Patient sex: M
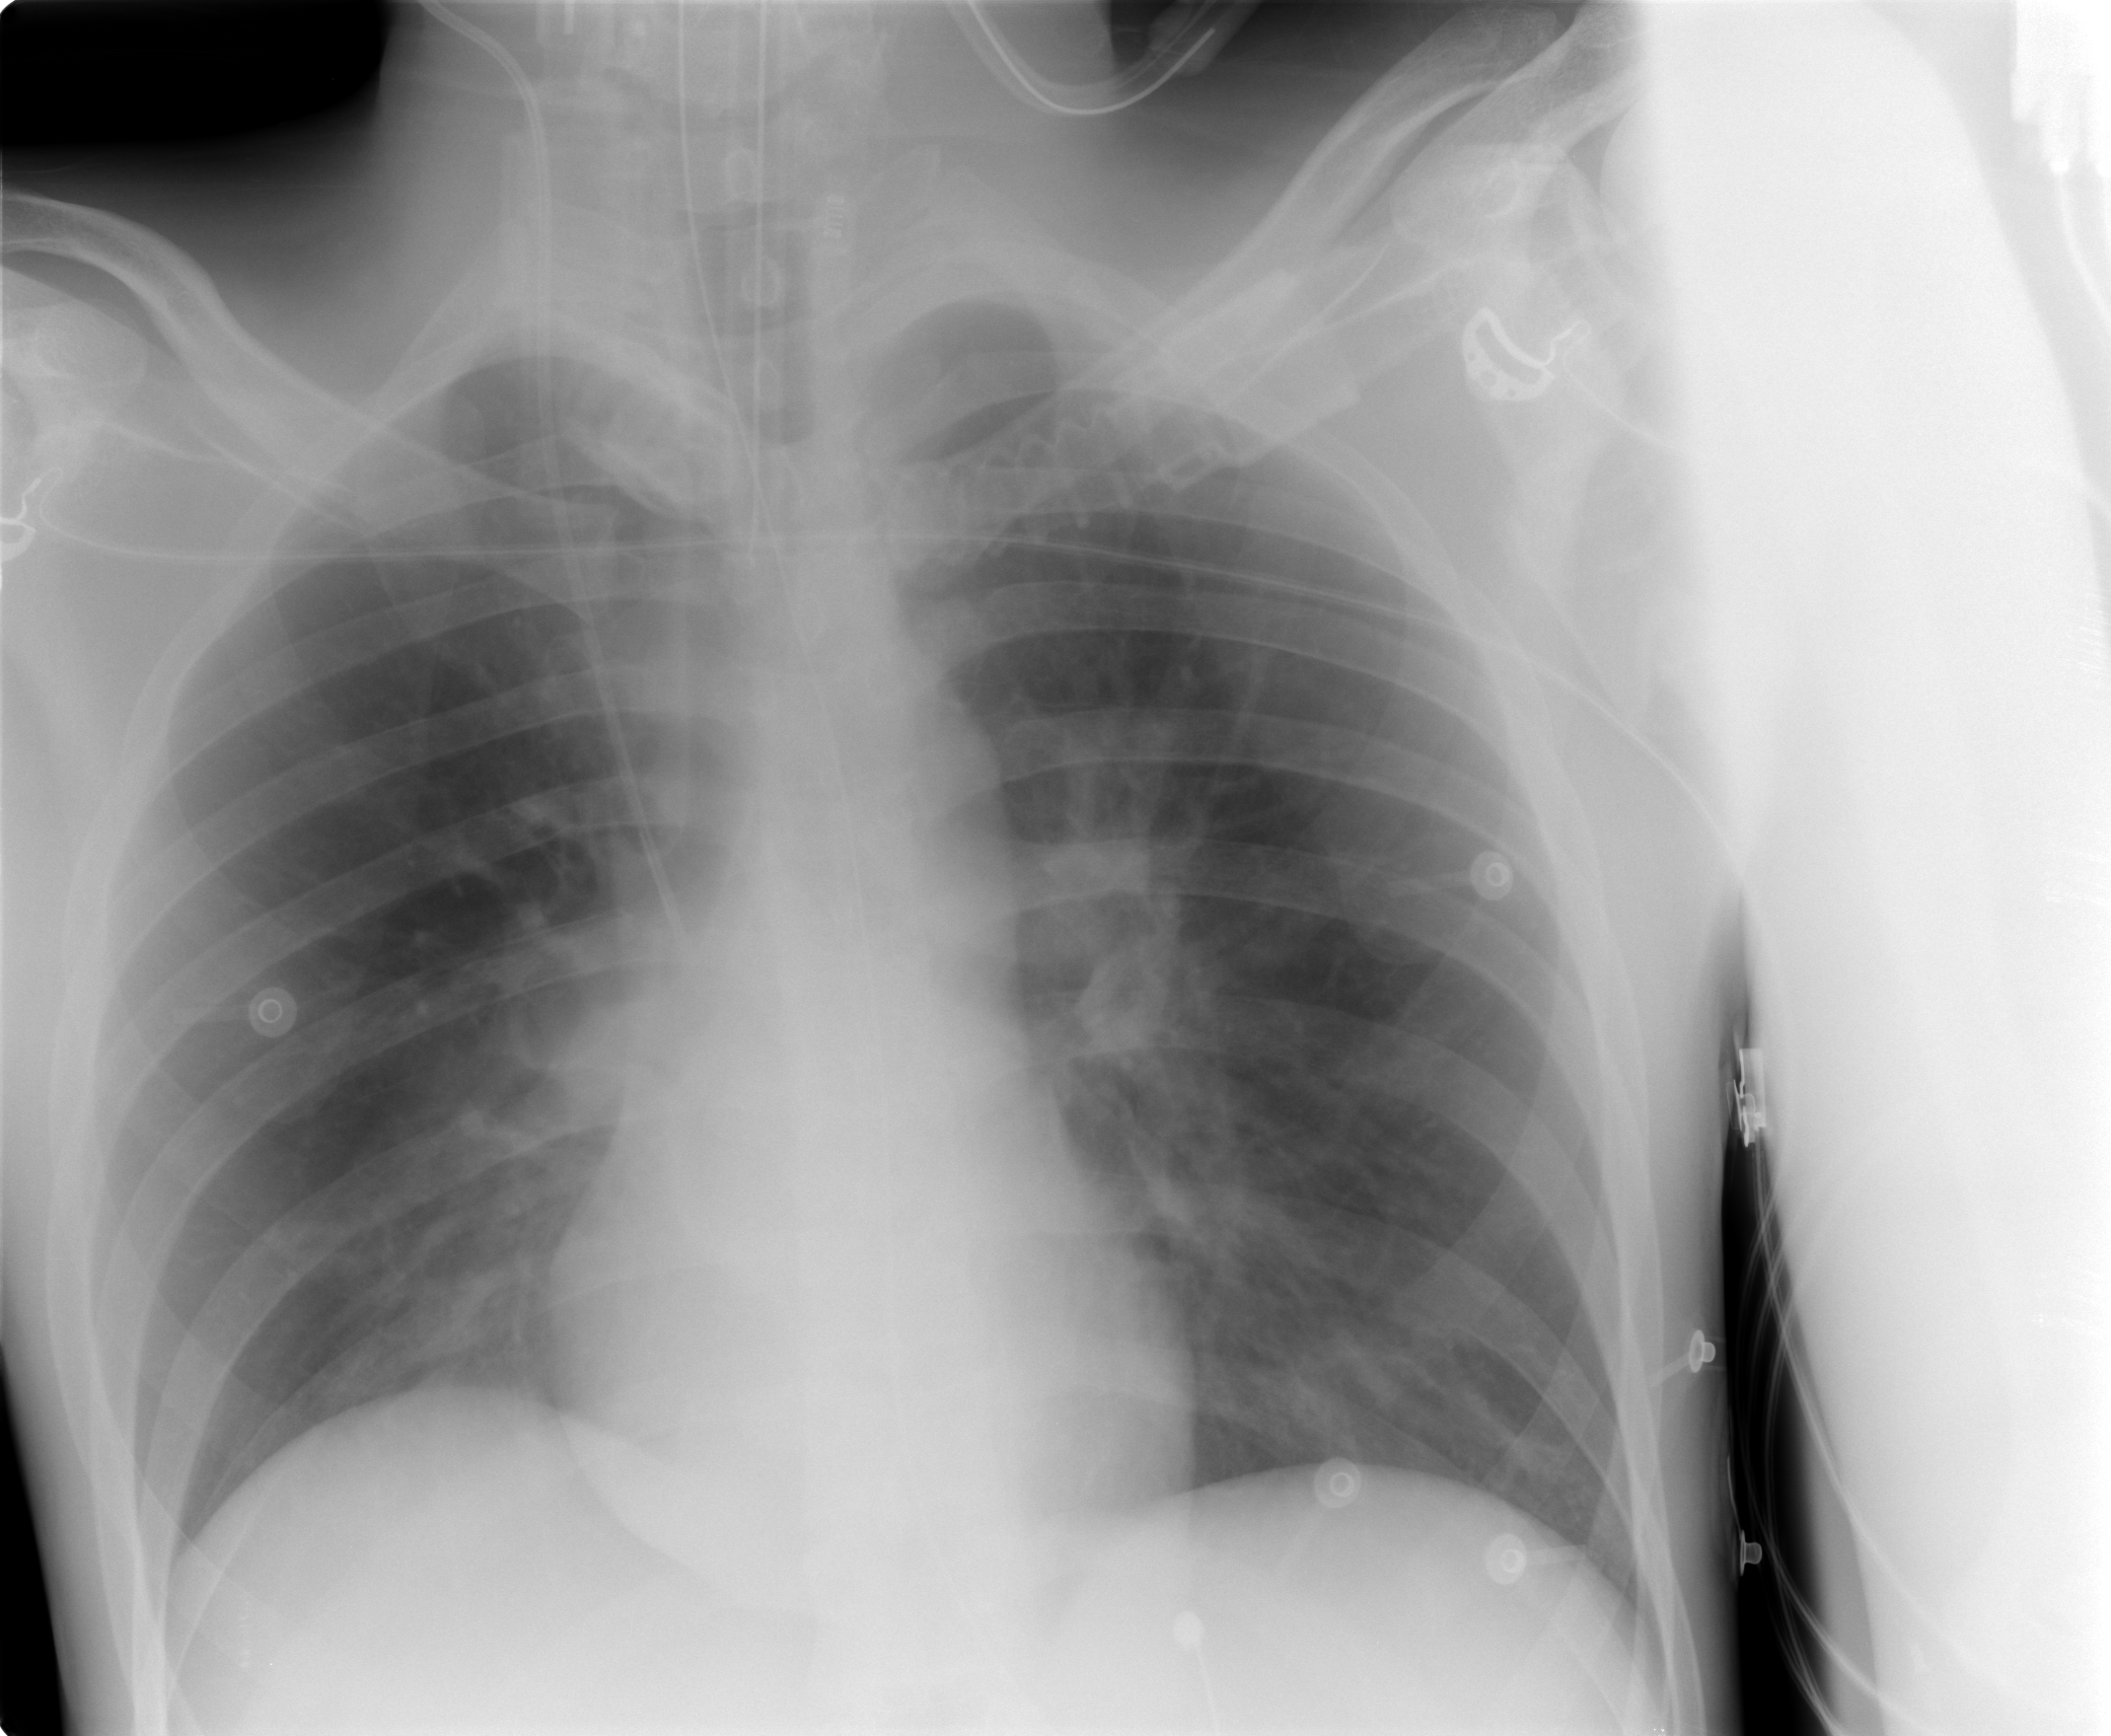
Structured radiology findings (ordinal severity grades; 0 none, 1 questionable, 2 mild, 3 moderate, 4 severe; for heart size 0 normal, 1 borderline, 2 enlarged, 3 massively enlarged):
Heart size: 0
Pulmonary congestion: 0
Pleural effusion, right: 0
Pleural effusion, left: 0
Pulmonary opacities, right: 2
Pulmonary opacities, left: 0
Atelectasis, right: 2
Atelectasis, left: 0